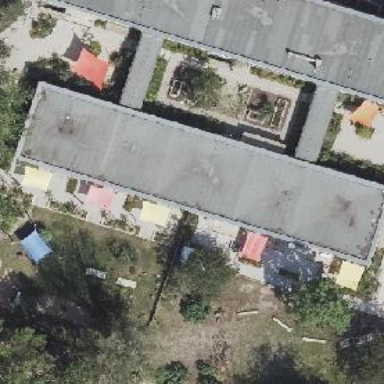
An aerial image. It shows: Flat-roofed kindergarten building.